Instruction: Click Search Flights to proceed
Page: home
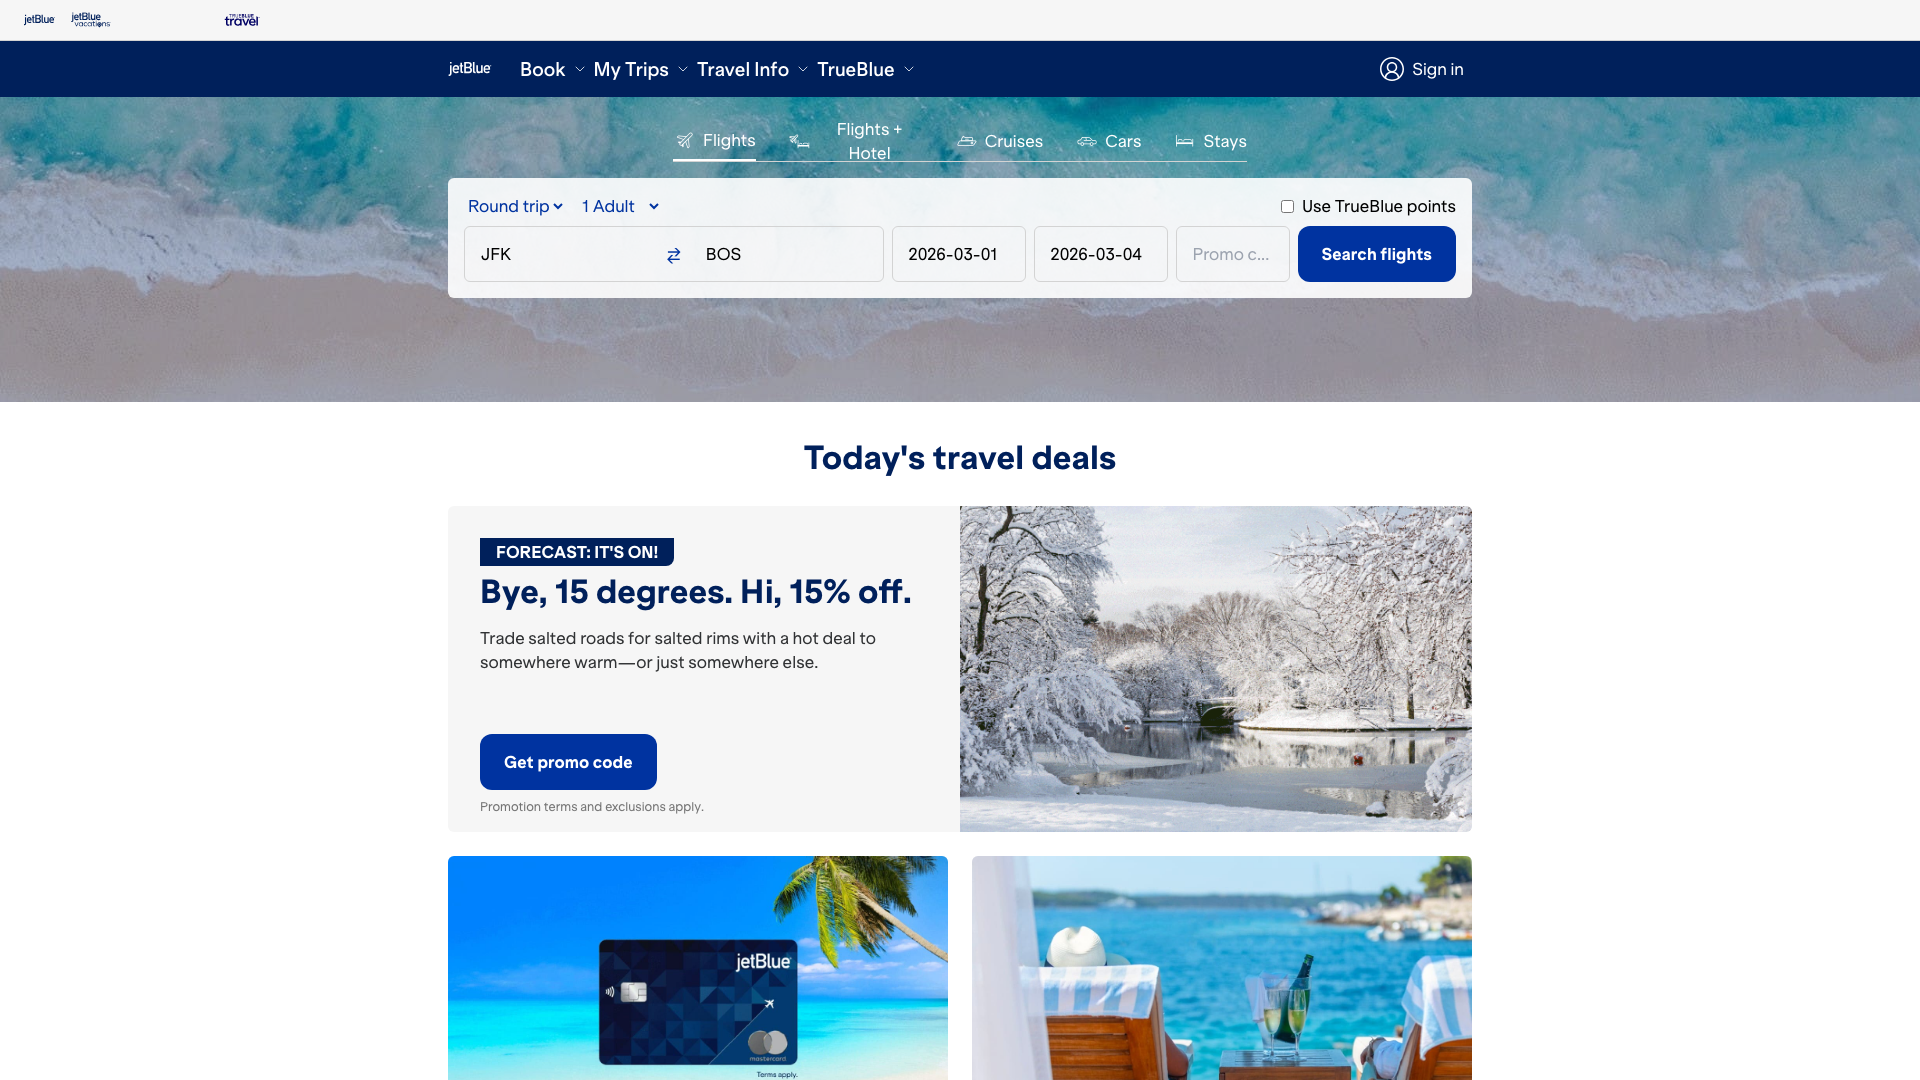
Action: click